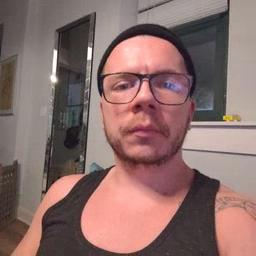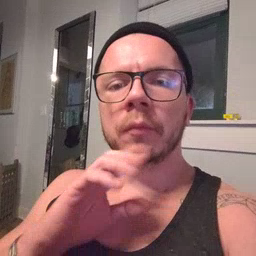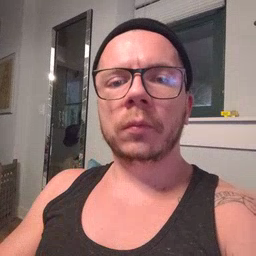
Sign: old